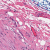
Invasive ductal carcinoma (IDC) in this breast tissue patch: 0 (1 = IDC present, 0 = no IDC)